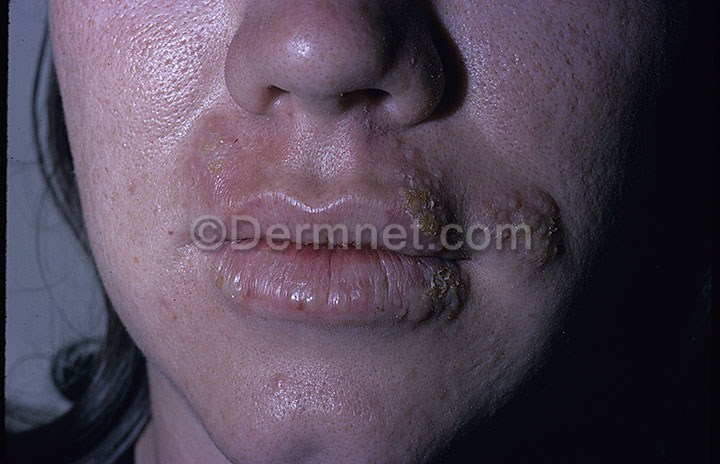
Disease: Warts Molluscum and other Viral Infections